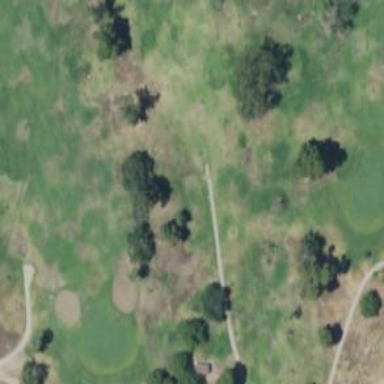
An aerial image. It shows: Path for golf carts.